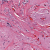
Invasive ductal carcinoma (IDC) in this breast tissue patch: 0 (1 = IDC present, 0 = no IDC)